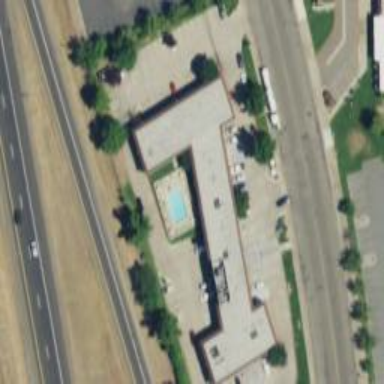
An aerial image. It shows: Motel building.